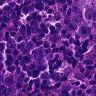
Metastatic tissue present: no